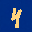
Label: 4